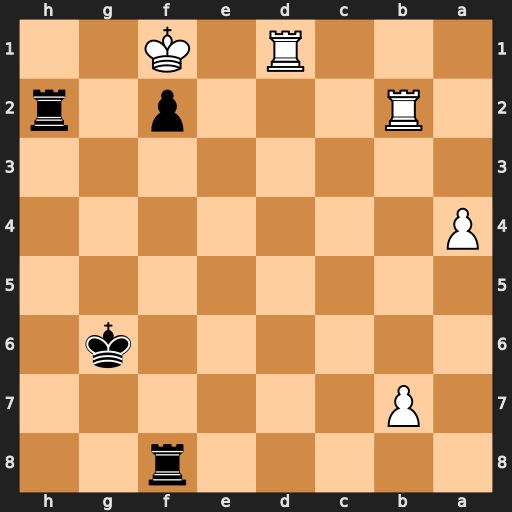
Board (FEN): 5r2/1P6/6k1/8/P7/8/1R3p1r/3R1K2
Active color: b
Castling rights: -
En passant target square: -
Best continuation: Rh1+ Kg2 Rxd1